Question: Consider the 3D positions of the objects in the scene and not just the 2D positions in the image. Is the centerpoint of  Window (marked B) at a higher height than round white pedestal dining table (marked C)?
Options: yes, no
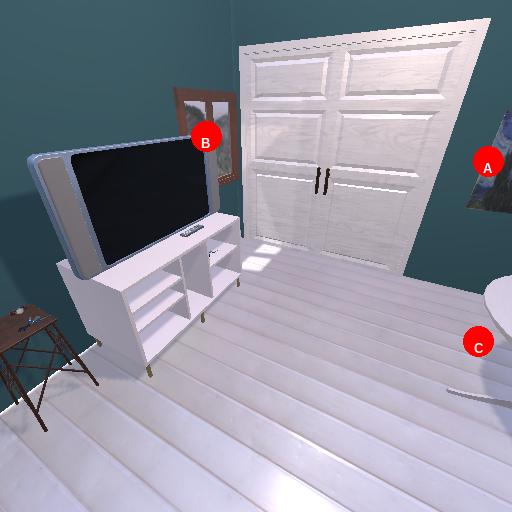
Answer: yes